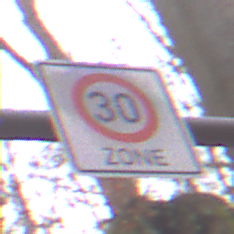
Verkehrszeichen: BeginnZone30
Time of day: Midday
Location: Outdoor (Nature)
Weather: Overcast
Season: Autumn
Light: Natural